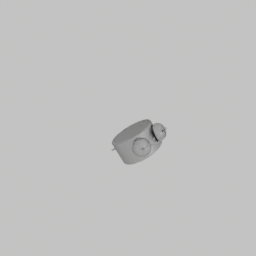
Label: electronics